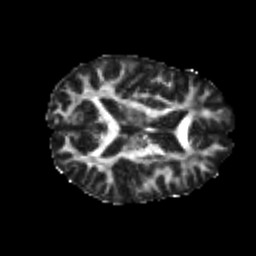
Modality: FA
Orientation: axial
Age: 20
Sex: female
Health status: healthy
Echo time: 0.074 s